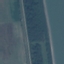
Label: River